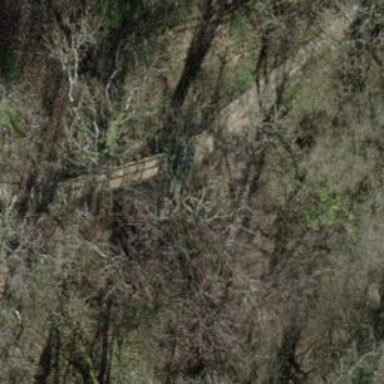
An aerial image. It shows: Path on bridge.